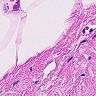
Metastatic tissue present: no